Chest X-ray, AP view. Patient: 39 years old, sex M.
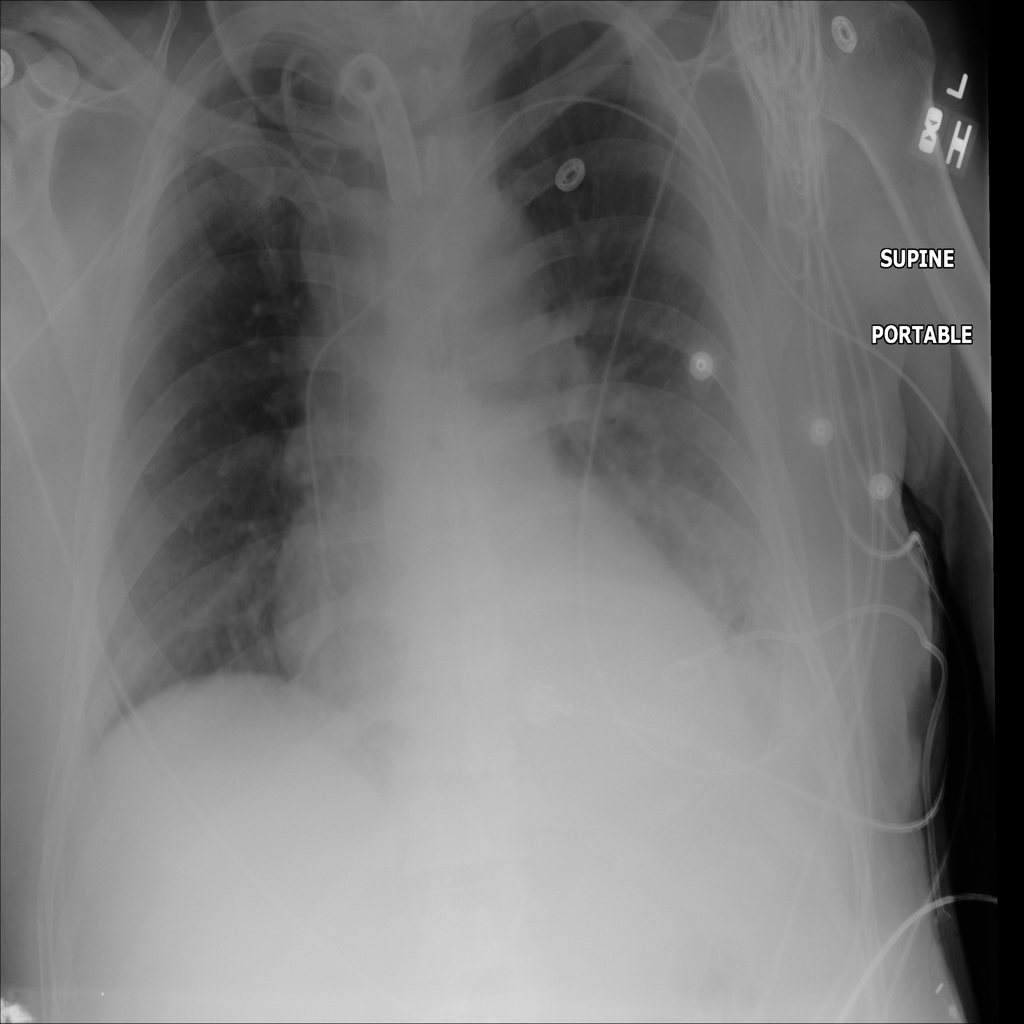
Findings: No Finding